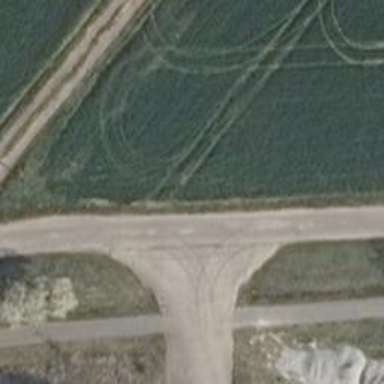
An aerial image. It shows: Asphalt track with grade1 tracktype.